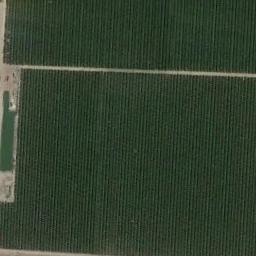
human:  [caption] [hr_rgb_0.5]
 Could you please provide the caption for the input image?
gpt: The two dark green rectangular farmlands are next to each other and a path goes through the farmlands .

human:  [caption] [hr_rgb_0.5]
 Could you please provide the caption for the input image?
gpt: There is a dirt road in rectangular farmlands .

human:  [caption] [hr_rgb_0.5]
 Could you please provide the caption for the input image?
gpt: There are some green rectangular farmland .

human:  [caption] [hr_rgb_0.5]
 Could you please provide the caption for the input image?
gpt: Two neatly arranged green rectangular farm fields .

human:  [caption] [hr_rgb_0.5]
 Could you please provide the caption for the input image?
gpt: There are two green rectangular farmlands .